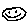
Label: smiley face